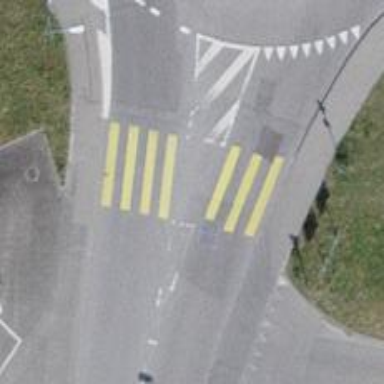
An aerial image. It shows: Pedestrian crossing with zebra markings on the footway.